Question: I want to display a contextual help/doc with from a with embeded ; but the image is not displayed.
According to the documentation
<URL>,
QWhatsThis allows rich-text input; rich-text is a subset of HTML4, the page from PyQt4 documentation
<URL>
in unavailable, but according to Qt5 documentation
<URL>,
the tag:
'''
<img src="image.png" width="42px" height="314px"/>
'''
is supported.
Here is the minimal working example I wrote :
'''
# -*- coding: utf-8 -*-
from PyQt4.QtGui import QApplication, QPushButton, QMainWindow, QWidget, QHBoxLayout, QLabel
import sys
class Window(QWidget):
def __init__(self):
super(Window, self).__init__()
self.setWindowTitle("PyQt4 WhatsThis display image")
self.setGeometry(500, 200, 300, 250) # left, top, width, height
hbox = QHBoxLayout()
button = QPushButton("Click me", self)
with open("doc.html", 'r') as fr:
html_doc = fr.read().decode('utf8')
button.setWhatsThis(html_doc)
hbox.addWidget(button)
self.setLayout(hbox)
self.show()
app = QApplication(sys.argv)
window = Window()
sys.exit(app.exec_())
'''
and the HTML page with an image I want to display:
'''
<!DOCTYPE html>
<html>
<head>
<meta charset="utf-8" />
</head>
<body>
<h1>Repere pour les angles du champ de vitesse en entree</h1>
<p>Voila de l'aide !</p>
<img src="image.png" width="512px"/>
<p>Bla bla bla</p>
</body>
</html>
'''
I tried three different configuration:
- - -
and I get the exact same output, the image is not displayed:
Screenshot when I press + with cursor over the button

What is the problem?
Does really supports image?
Is there something to add to the HTML file?
NB: The python source is the one for and ; all the sources are available on <URL>.
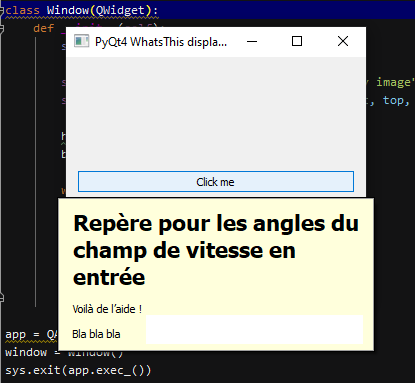
Answer: The problem is caused because the width attribute you don't have to point to "px" but only the value since the tooltip uses QTextDocument which only supports <URL>. So you must change:
'''
<img src="image.png" width="512px"/>
'''
to
'''
<img src="image.png" width="512"/>
'''
<URL>